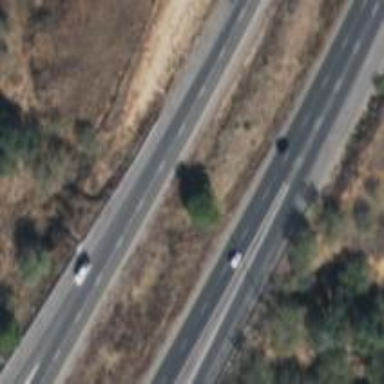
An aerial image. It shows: Motorway junction.